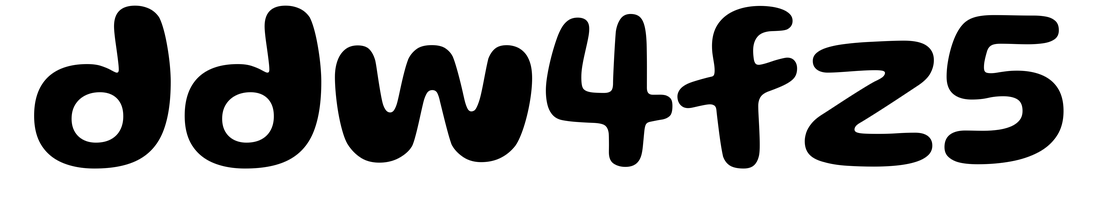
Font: Gluten_SemiBold